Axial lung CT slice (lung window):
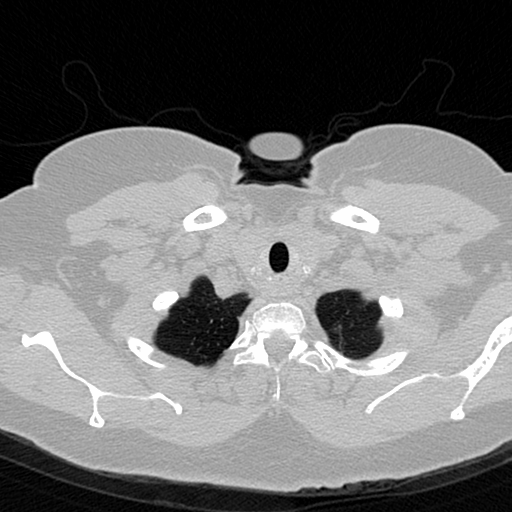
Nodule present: no